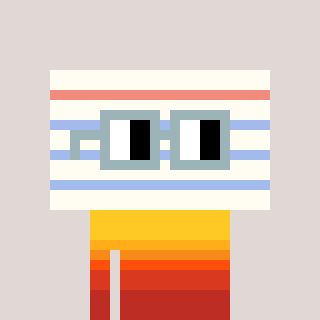
a pixel art character with square dark gray glasses, a empty notebook page-shaped head and a bege-colored body on a warm background